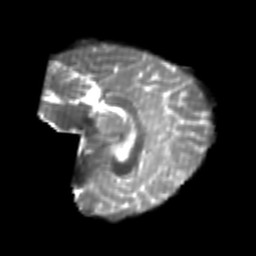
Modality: T2w
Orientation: sagittal
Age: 22
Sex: female
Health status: healthy
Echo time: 0.074 s